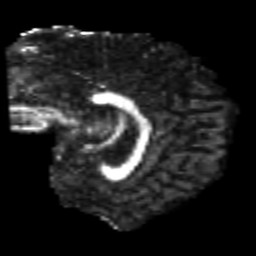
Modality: FA
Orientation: sagittal
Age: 23
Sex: male
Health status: healthy
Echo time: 0.074 s